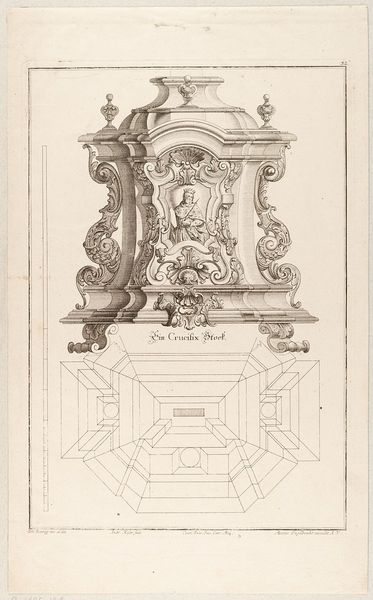
Titel: Grund- und Aufriss eines Kruzifix-Sockels
Künstler: Martin Engelbrecht
Standort: Hamburg
Institution: Museum für Kunst und Gewerbe Hamburg
Schlagwörter: fuß, grau, skizze, zeichnung, sockel, rokoko, henkel, skulptur, füße, papier, grafik, graphik, verzierung, plastik, fotografie, photographie, gefäß, druckgraphik, druckgrafik, stich, kunstgewerbe, laubwerk, blattwerk, schatulle, david, kupferstich, kunsthandwerk, geometrie, aufriss, kirchenausstattung, bildhauerkunst, bandelwerk, reproduktionen, industriedesign, druckerzeugnisse, ornamentstich, vorlageblätter